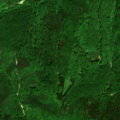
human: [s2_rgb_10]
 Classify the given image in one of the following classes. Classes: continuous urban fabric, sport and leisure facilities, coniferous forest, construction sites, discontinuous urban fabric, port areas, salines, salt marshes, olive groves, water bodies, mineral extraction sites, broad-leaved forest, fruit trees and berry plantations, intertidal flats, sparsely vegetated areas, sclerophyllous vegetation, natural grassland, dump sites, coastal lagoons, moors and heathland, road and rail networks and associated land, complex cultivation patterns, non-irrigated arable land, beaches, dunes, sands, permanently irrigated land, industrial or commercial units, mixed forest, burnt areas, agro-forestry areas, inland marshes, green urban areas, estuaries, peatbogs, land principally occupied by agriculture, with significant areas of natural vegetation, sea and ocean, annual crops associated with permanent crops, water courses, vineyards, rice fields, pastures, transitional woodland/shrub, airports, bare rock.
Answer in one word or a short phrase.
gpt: broad-leaved forest, mixed forest